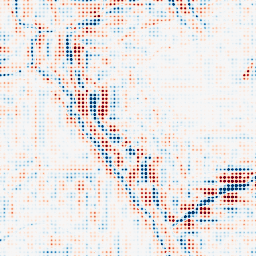
Category: wavelet
Decomposition family: wavelet_reverse_biorthogonal
Decomposition parameters: wavelet: rbio2.4
level: 4
Upsampling method: sinc_hamming
Upsampling parameters: scale: 8
kernel_size: 4
Upsampling scale: 8